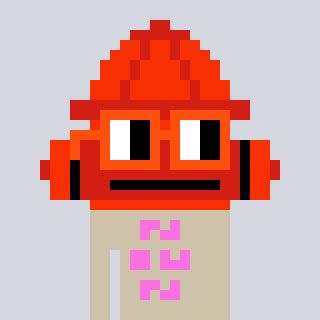
a pixel art character with square orange glasses, a fire hydrant-shaped head and a bege-colored body on a cool background